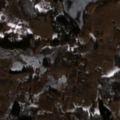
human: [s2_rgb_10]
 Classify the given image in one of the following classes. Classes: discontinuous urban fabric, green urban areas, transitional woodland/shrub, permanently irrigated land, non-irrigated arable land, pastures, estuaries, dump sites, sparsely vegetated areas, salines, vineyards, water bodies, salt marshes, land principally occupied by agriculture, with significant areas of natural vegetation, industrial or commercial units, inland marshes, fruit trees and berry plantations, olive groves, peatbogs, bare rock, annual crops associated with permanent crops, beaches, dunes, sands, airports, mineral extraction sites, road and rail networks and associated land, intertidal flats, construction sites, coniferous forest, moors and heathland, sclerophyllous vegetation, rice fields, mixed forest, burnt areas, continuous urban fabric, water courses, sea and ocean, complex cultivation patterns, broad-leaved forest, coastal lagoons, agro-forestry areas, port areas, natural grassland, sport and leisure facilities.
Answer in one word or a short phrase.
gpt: pastures, complex cultivation patterns, land principally occupied by agriculture, with significant areas of natural vegetation, broad-leaved forest, mixed forest